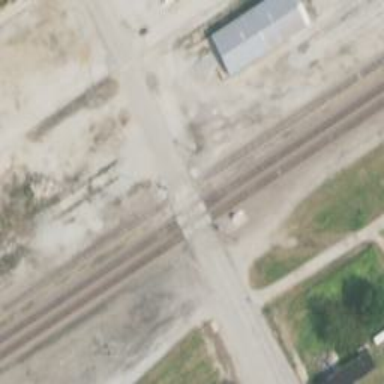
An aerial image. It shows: Railway level crossing.